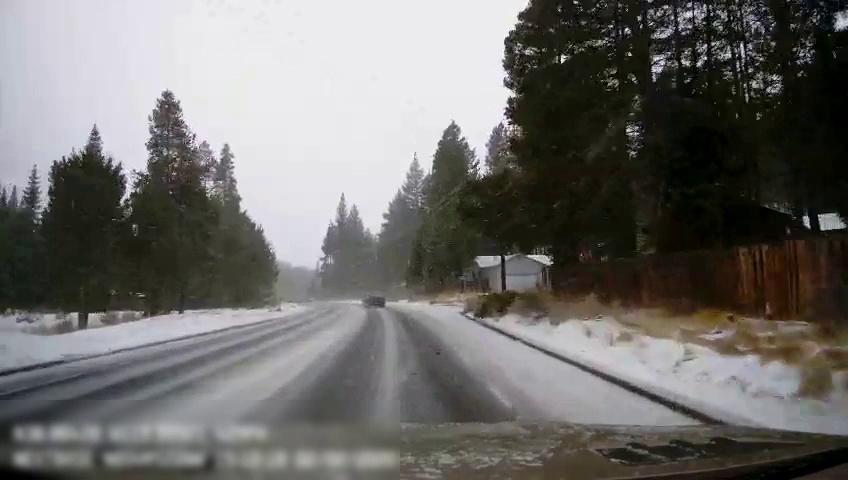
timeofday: Day
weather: Snowy
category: Drivable Space
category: Vehicles | Car
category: Lanes | Current Lane